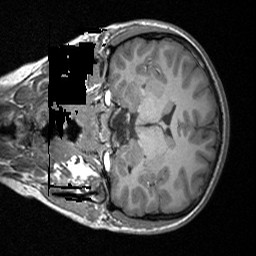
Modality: T1w
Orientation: coronal
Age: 20
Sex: female
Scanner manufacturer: siemens
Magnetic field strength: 3 T
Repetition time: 1.64 s
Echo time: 0.00234 s